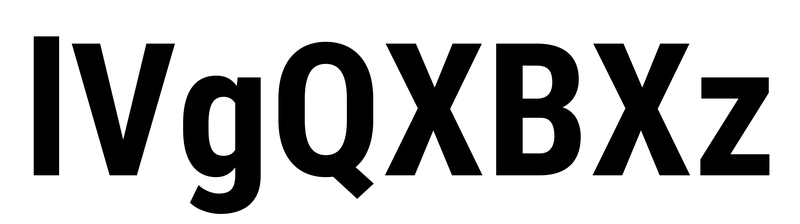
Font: Roboto_Condensed_Bold